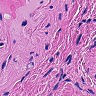
Metastatic tissue present: no